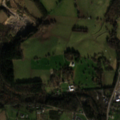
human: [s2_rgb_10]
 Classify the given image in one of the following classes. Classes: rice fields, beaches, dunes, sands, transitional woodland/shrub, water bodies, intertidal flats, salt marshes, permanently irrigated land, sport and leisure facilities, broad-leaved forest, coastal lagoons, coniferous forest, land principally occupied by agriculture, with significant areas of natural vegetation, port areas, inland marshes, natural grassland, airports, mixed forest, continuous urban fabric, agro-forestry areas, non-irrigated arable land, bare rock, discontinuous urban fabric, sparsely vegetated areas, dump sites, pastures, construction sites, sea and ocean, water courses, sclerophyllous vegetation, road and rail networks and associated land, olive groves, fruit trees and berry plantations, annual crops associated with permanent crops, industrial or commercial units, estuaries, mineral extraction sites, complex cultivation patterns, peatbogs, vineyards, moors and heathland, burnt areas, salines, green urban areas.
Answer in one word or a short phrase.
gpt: discontinuous urban fabric, non-irrigated arable land, pastures, broad-leaved forest